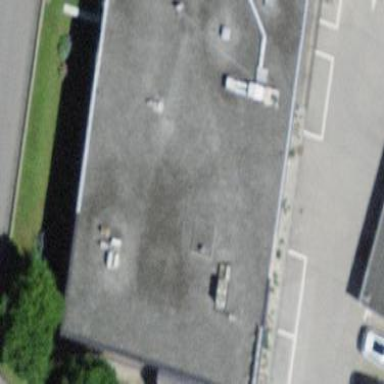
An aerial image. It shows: Industrial building.